Aerial crown-view tile of a tropical tree (Barro Colorado Island, Panama), acquired 20241112:
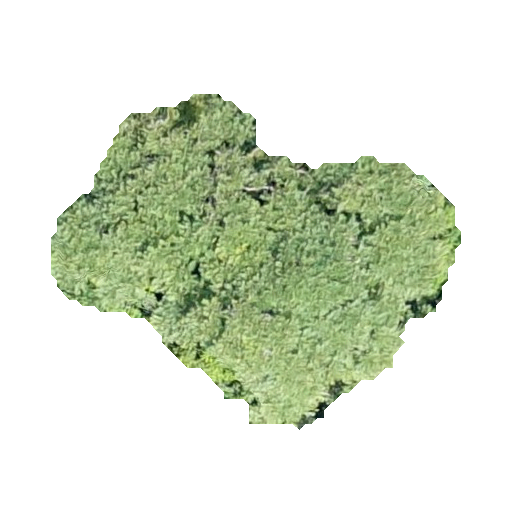
Species: Jacaranda copaia
GBIF accepted scientific name: Jacaranda copaia
Crown area: 129.322 m²